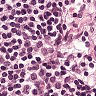
Metastatic tissue present: no